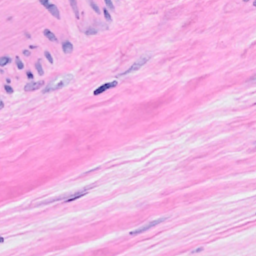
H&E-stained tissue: Breast